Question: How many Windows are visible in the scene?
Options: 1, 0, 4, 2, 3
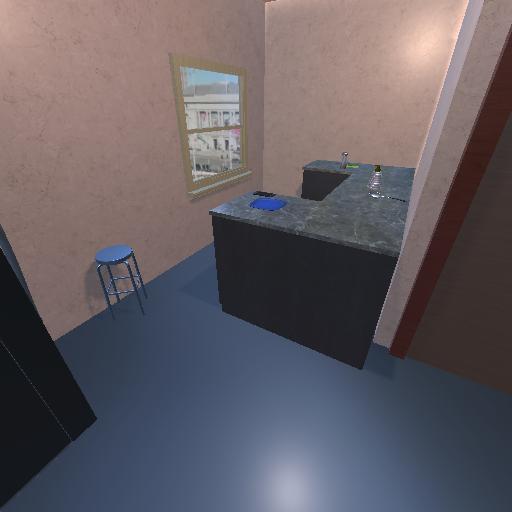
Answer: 1